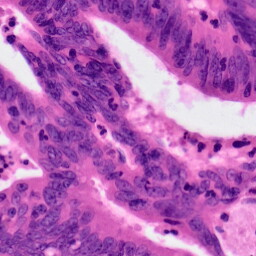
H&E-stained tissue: Colon